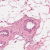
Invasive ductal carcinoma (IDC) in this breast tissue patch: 0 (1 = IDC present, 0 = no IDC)